Question: See <URL>.
I copied the codes from this <URL>, where it works just fine,
but on my site it shows huge gaps between the cells.
I've checked, there's nothing it overrides with.
'''
table td {
border-collapse: collapse;
border-spacing: 0;
}
table {
border-collapse: collapse;
border-spacing: 0;
}
td.fa-info-circle a
{
display: block;
}
td.fa-phone a
{
display: block;
}
'''

I've tried even <URL>, but it was no use.
'''
<table cellspacing="0px" style="border-spacing:0px">
<tr>
<td class="fa fa-info-circle"><a href="info.html">Tietoa Meista</a></td>
<td class="fa fa-phone"><a href="contact.html">Ota yhteytta</a></td>
<td class="fa fa-phone"><a href="contact.html">Ota yhteytta</a></td>
</tr>
</table>
'''
'fa-info-circle' calls the content from the class
'.fa-info-circle:before{content:"
05a";}' which is the icon. Using FontAwesome.
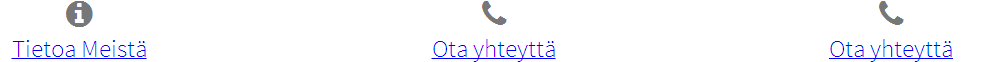
Answer: Answer to the question in the comment:
To fix the '<a>' element you can set the style to:
'''
table td a {
color: inherit;
text-decoration: none;
display: inline;
padding: 0px;
width: 150px;
margin-left: auto;
margin-right: auto;
}
'''
Note: added fixed width for the element, and set margins to auto.
Changes as per comment (put image inside the link)
You need to do the following for this.
1. there is a style block for table td a { declared at line 1261. remove that block. it actually overrides the style declared at line 233
2. move the fa class to the span from the td tag. <td><a href="info.html"><span class="fa fa-info-circle">Tietoa Meista</span></a></td>
3. change the display: inline; to display: block; for table td a { at line 236
4. change the display: inline-block; to display: block; at line 535 for class .fa:before.
Check the <URL>